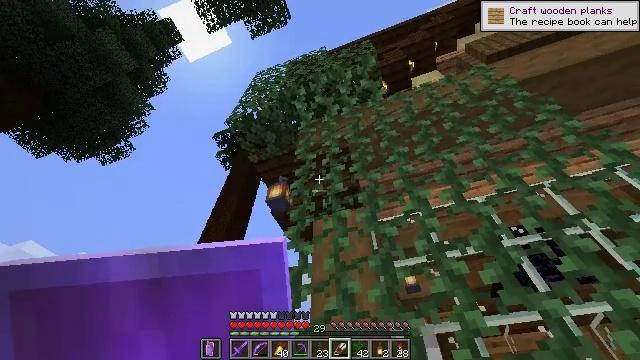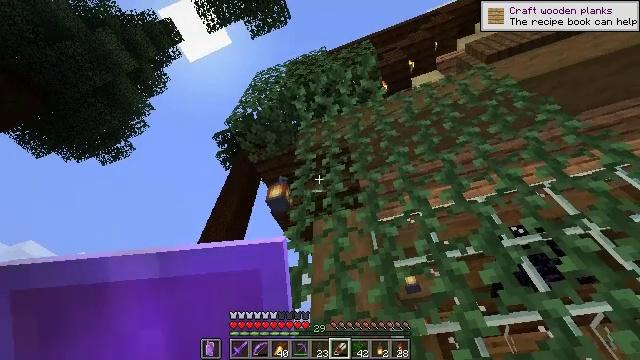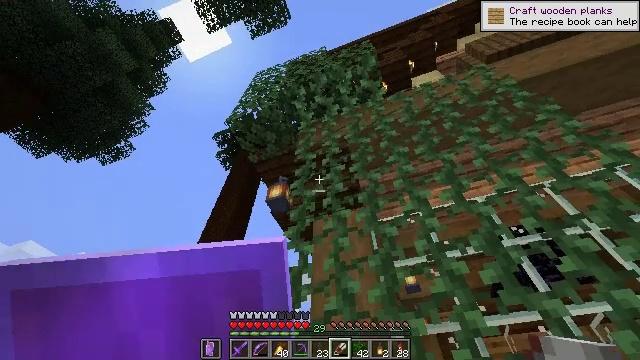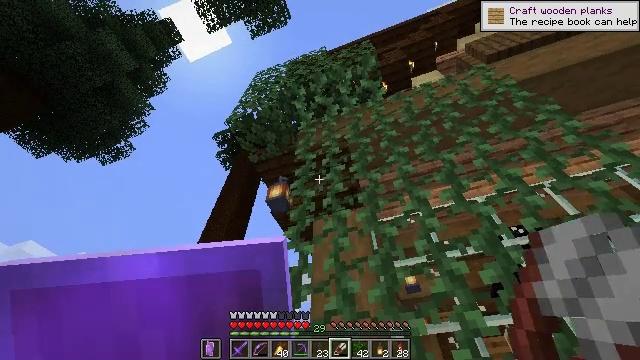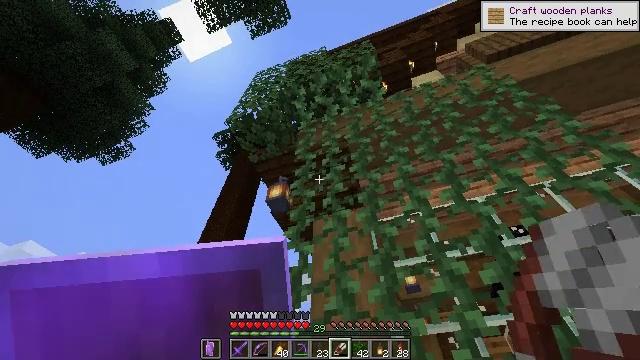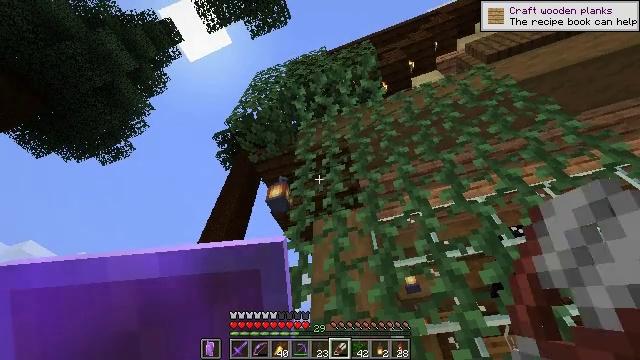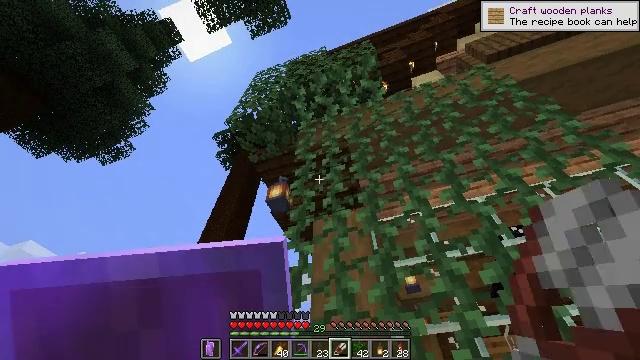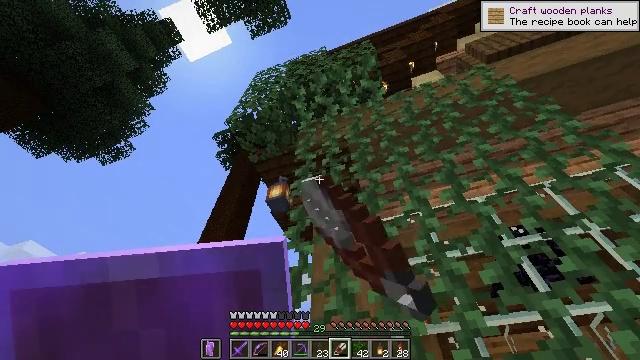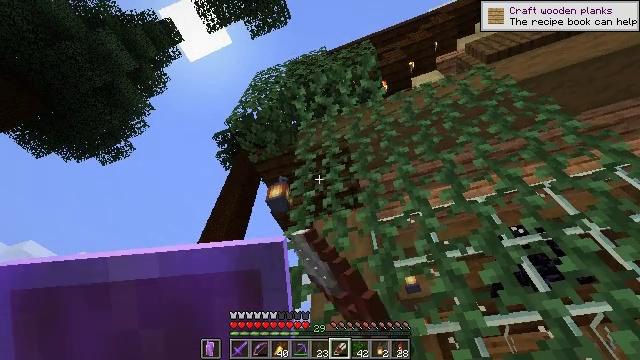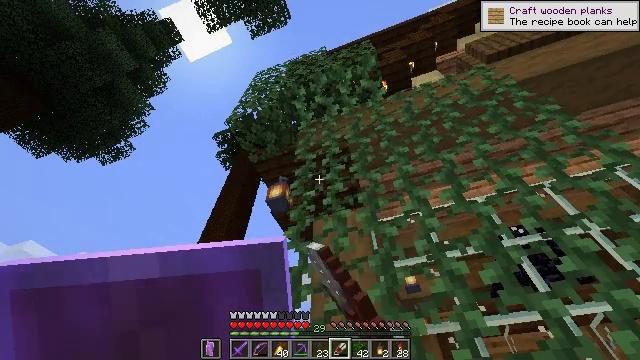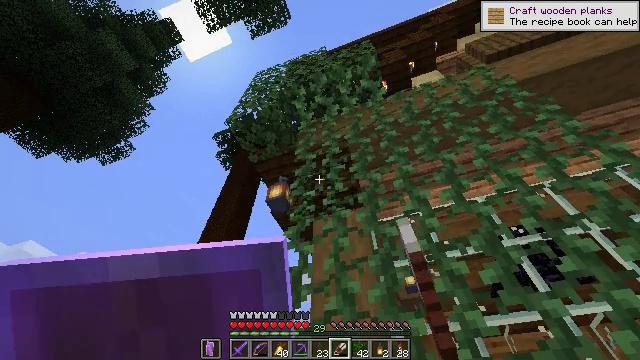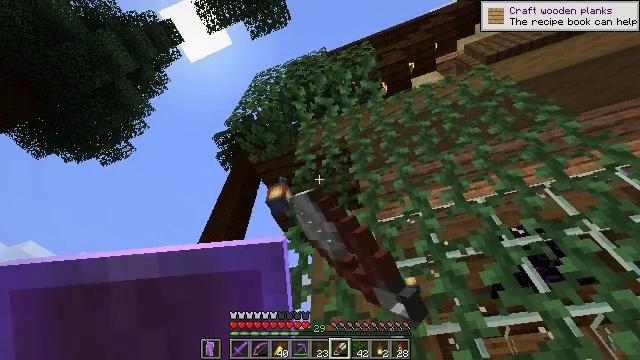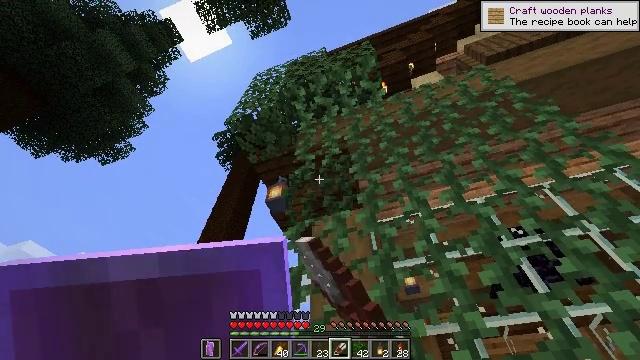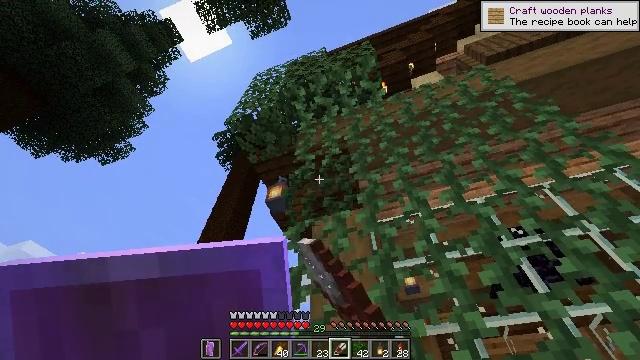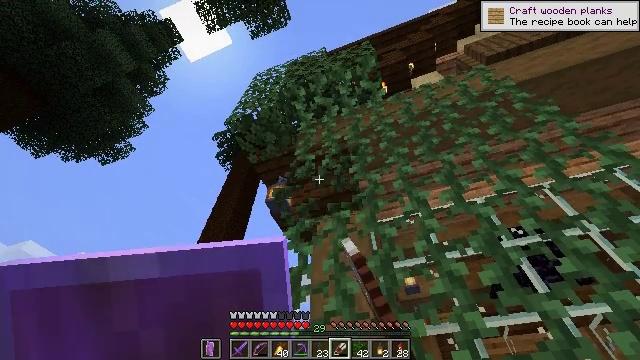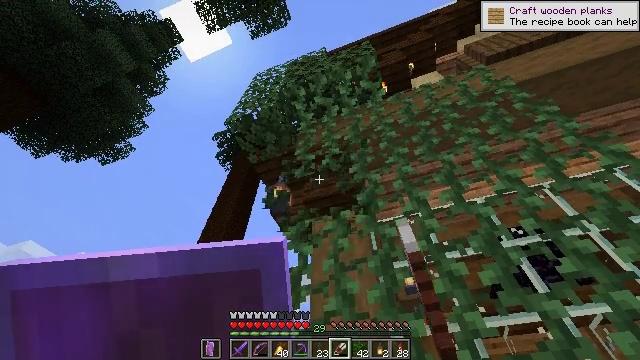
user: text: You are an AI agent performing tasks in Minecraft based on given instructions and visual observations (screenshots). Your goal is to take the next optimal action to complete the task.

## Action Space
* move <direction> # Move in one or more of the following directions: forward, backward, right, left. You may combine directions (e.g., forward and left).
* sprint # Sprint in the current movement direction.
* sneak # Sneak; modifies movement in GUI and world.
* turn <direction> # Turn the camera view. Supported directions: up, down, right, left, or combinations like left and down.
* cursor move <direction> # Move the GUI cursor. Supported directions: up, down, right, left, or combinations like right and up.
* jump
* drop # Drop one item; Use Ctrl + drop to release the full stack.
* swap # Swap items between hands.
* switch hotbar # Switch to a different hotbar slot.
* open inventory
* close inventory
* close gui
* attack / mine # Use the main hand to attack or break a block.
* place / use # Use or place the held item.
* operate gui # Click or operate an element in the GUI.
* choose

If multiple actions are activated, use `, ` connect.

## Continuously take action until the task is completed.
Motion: motion action
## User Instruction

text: Remove and gather vines.
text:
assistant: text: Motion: no_op
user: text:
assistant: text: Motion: no_op
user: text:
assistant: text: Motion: no_op
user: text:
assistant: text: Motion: no_op
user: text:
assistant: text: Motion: no_op
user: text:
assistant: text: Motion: attack / mine
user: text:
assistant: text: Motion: attack / mine
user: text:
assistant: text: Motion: attack / mine
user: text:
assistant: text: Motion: attack / mine
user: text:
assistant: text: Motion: attack / mine
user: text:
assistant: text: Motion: attack / mine
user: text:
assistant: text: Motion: attack / mine
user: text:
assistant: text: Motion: attack / mine
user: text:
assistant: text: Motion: attack / mine
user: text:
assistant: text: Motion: attack / mine
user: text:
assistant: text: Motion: attack / mine
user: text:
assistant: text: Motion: attack / mine
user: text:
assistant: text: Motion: attack / mine
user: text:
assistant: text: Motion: no_op
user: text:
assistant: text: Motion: no_op
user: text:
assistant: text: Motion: no_op
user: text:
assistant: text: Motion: no_op
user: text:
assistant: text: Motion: no_op
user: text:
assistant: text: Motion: no_op
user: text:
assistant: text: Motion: no_op
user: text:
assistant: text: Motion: turn down
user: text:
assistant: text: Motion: turn left and down
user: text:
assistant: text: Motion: turn left and down
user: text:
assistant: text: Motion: no_op
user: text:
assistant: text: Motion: no_op